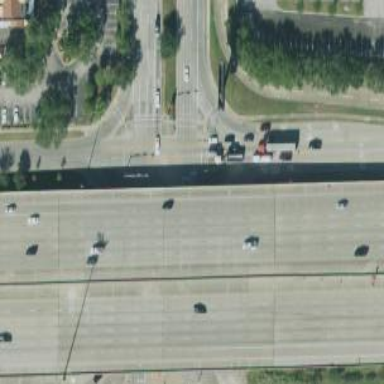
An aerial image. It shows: Frontage road connected to secondary link road.